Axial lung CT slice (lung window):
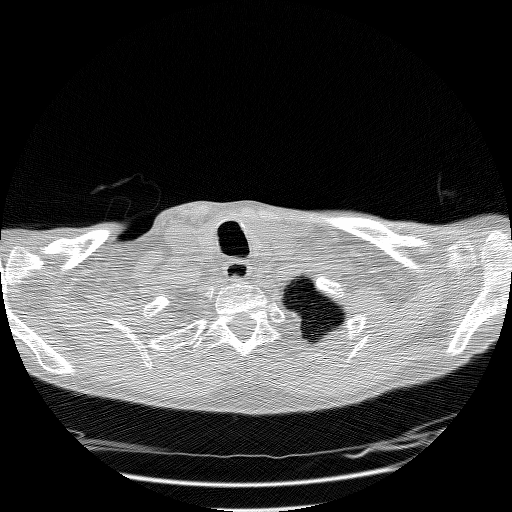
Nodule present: no